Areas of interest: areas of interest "Commercial service"
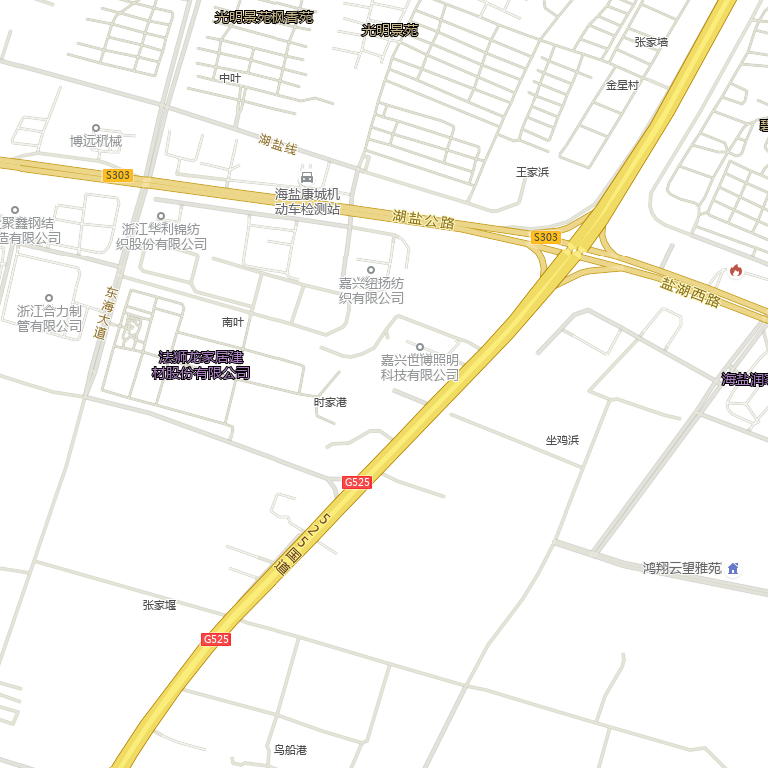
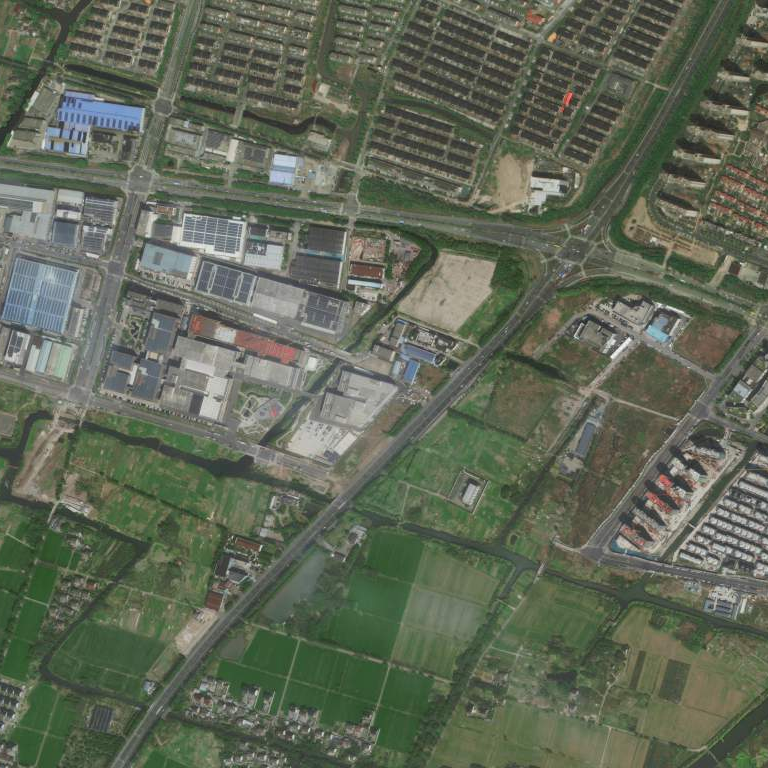